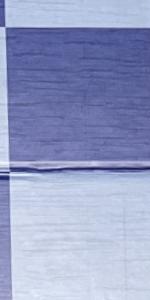
Label: Empty